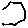
Label: hexagon